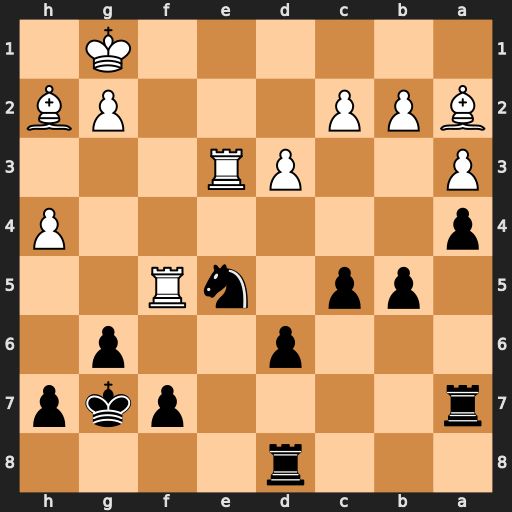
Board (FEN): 3r4/r4pkp/3p2p1/1pp1nR2/p6P/P2PR3/BPP3PB/6K1
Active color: b
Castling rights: -
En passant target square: -
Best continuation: gxf5 Bxe5+ dxe5